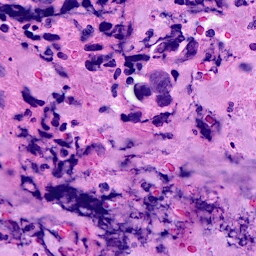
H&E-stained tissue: Breast